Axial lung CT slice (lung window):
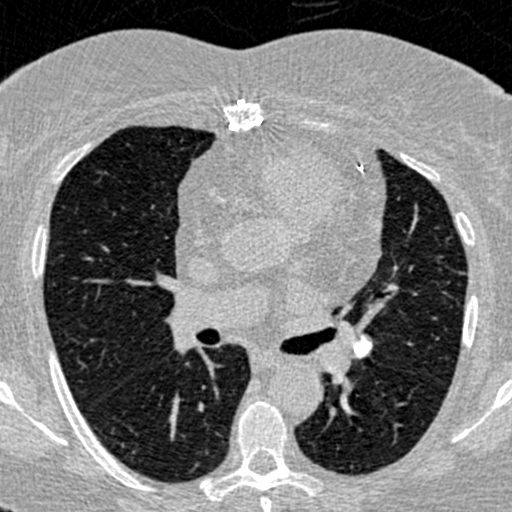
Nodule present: no